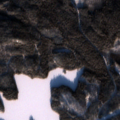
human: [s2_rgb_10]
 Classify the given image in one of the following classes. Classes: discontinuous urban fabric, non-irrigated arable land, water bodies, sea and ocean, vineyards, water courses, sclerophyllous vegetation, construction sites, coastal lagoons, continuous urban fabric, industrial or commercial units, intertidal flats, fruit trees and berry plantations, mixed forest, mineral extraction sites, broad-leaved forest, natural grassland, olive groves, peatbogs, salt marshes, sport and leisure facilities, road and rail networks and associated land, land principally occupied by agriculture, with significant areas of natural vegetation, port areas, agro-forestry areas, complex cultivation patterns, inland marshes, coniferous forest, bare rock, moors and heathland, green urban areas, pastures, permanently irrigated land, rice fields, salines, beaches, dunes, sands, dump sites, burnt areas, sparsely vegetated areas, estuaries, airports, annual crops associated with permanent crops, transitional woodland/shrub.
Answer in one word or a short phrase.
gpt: coniferous forest, mixed forest, water bodies